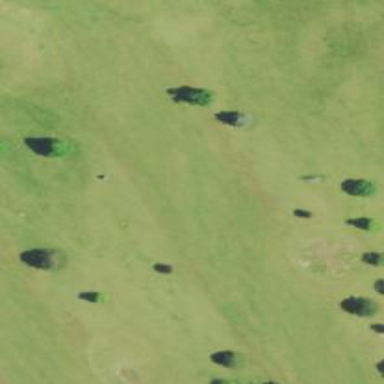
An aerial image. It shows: Grassy area designated as golf fairway.